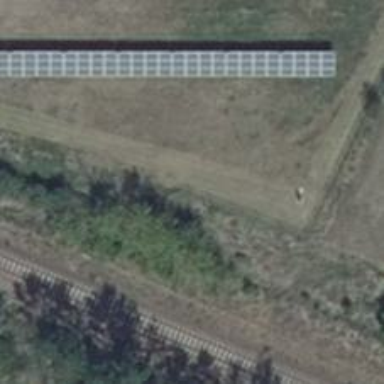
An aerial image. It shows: Track with grade2 tracktype.